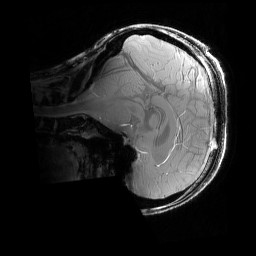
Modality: PDw
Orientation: sagittal
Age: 28
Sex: female
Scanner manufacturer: siemens
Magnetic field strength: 6.98 T
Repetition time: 1.78 s
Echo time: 0.00386 s